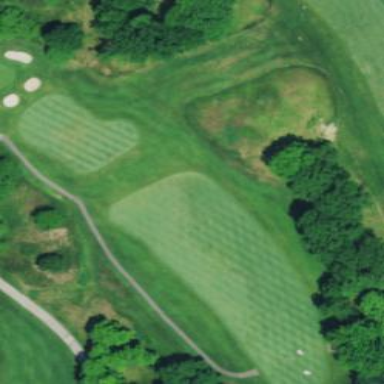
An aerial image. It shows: Grassy area designated as golf fairway.